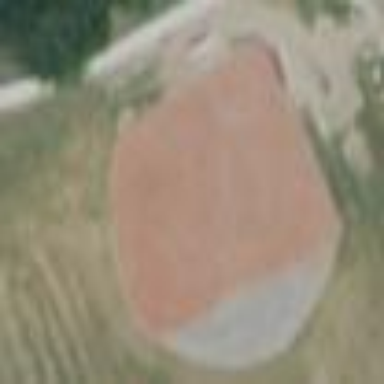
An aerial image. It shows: Baseball pitch for leisure land.